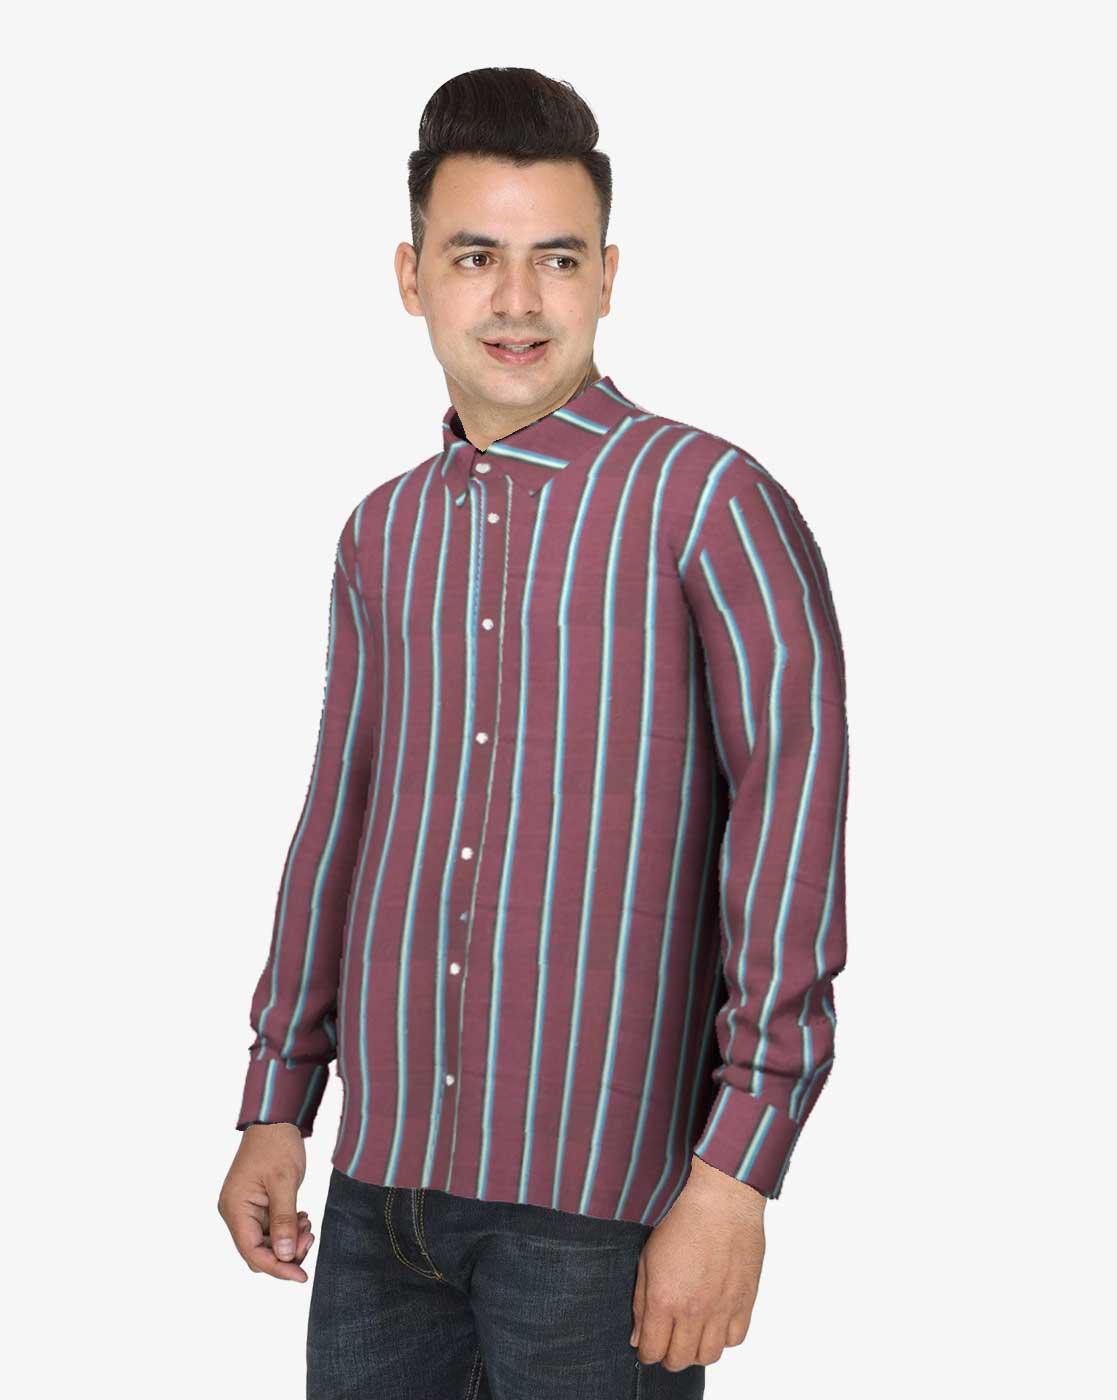
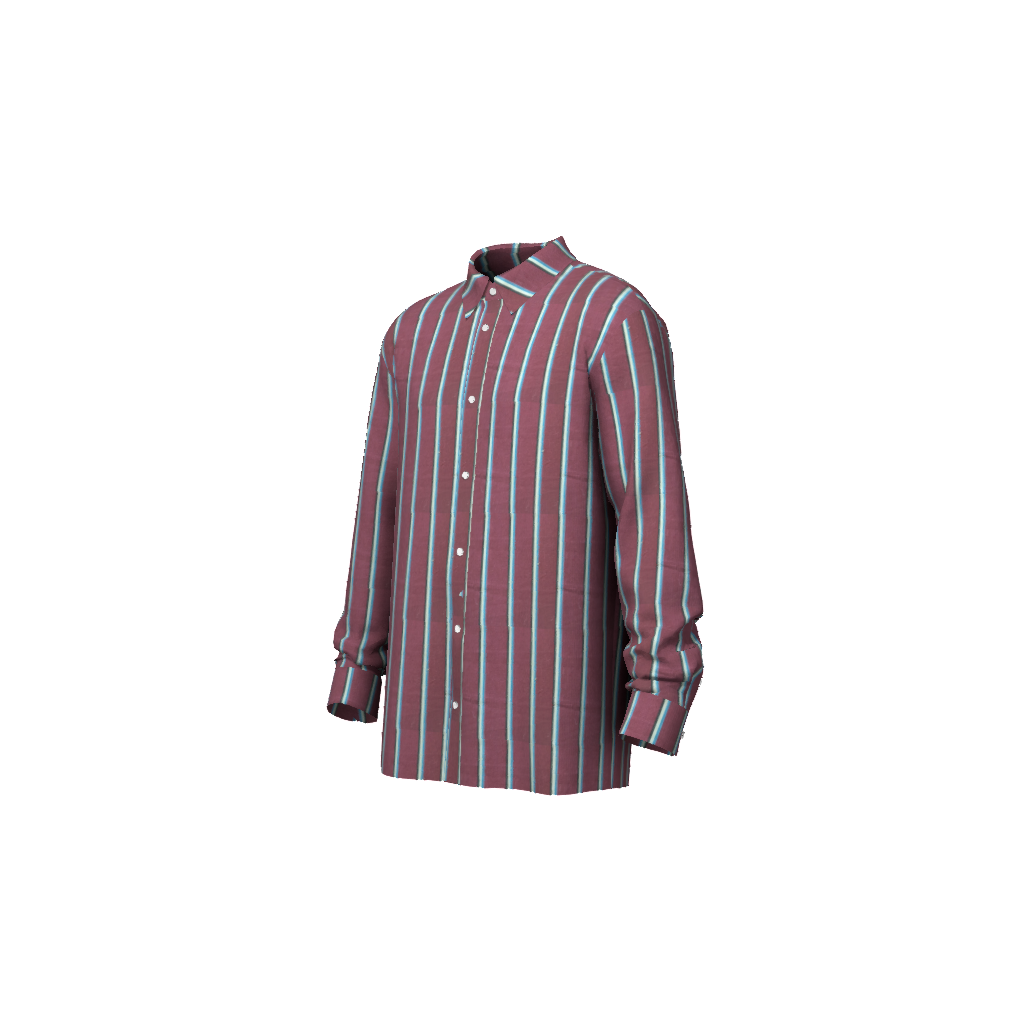
Clothing description: burgundy red regular fit stripe tee